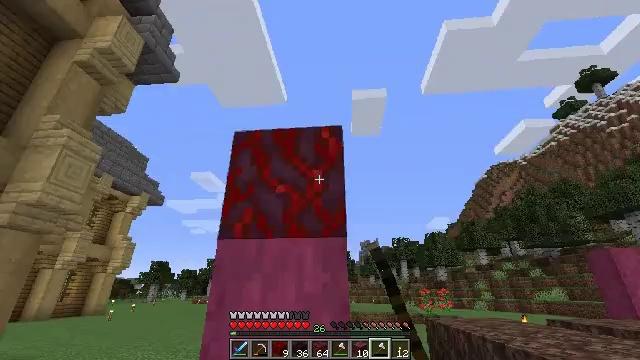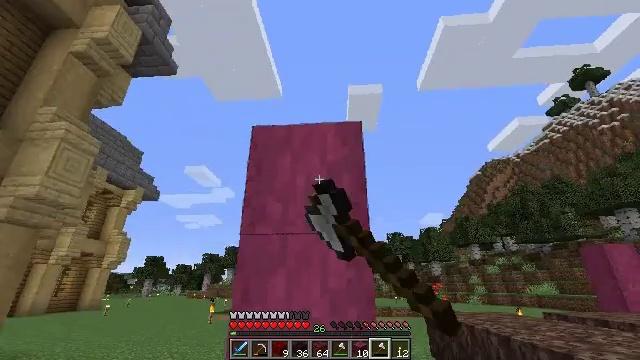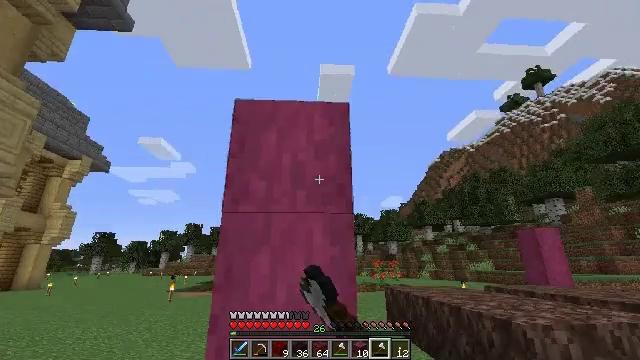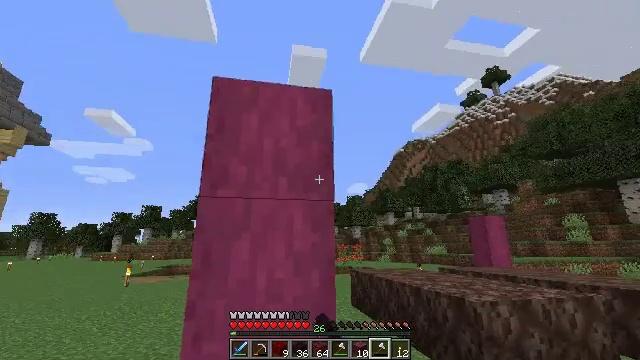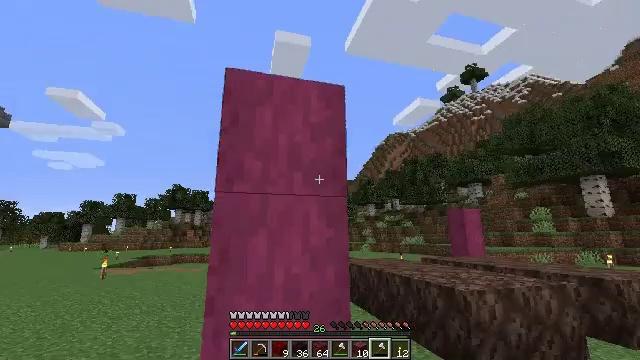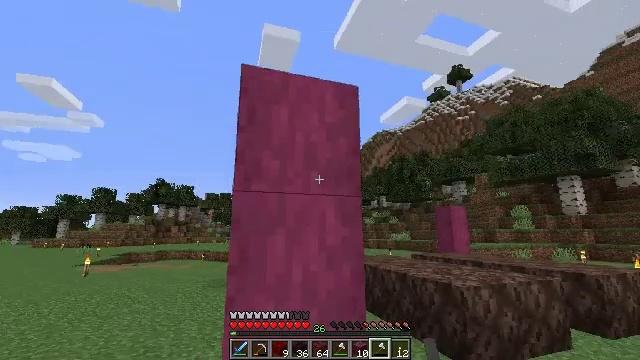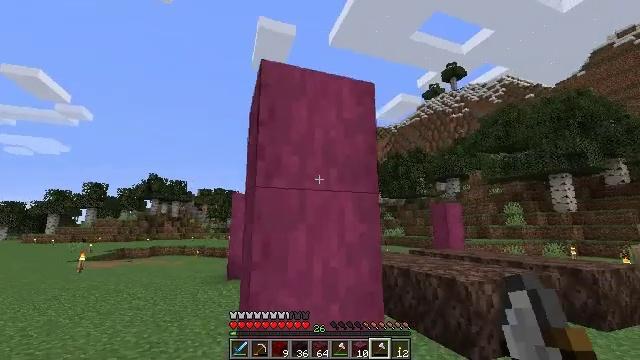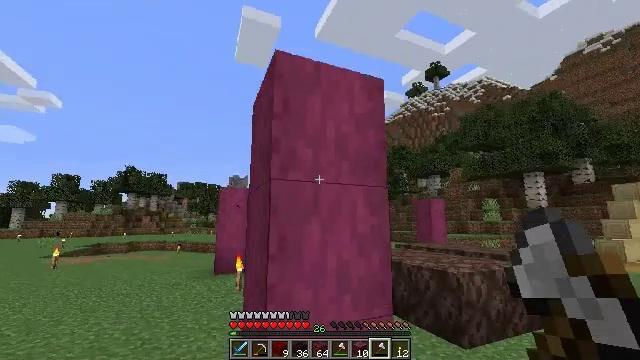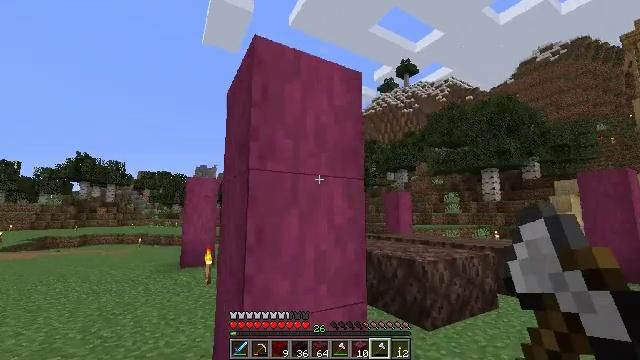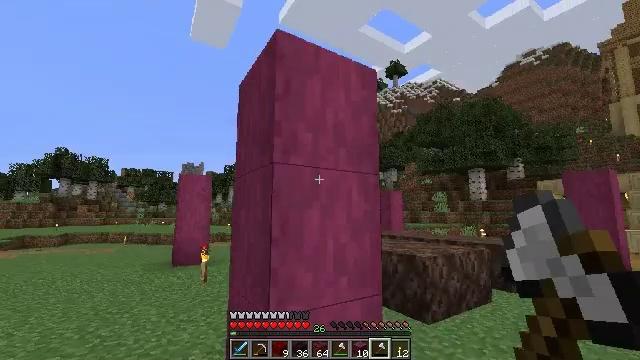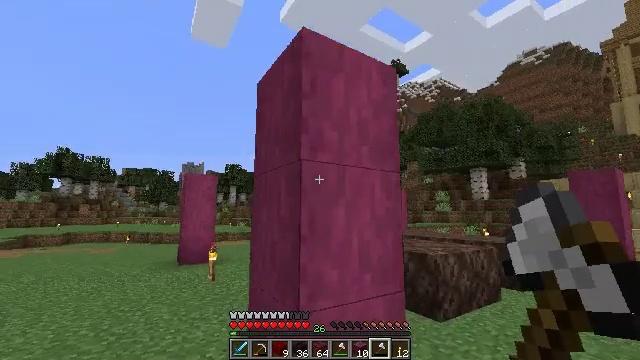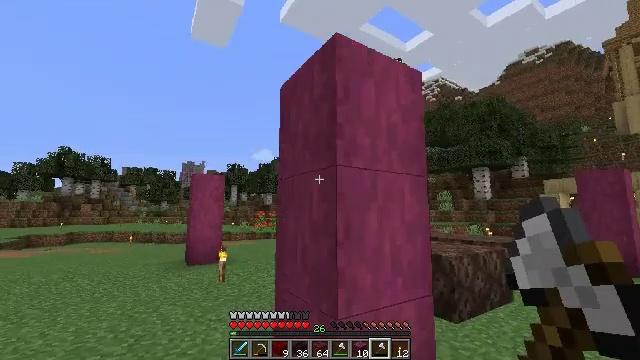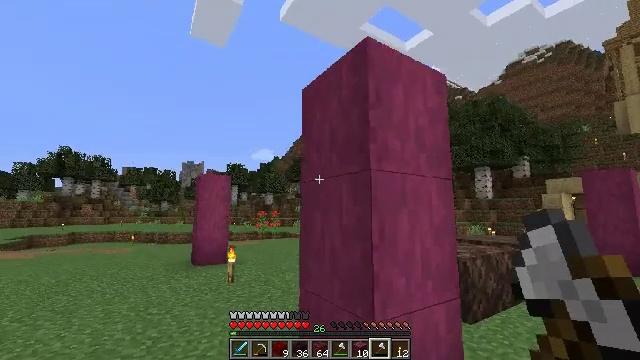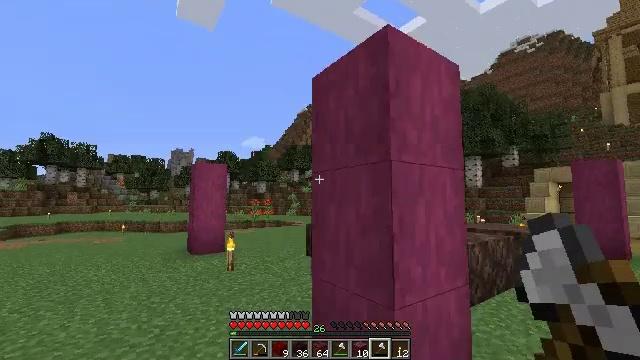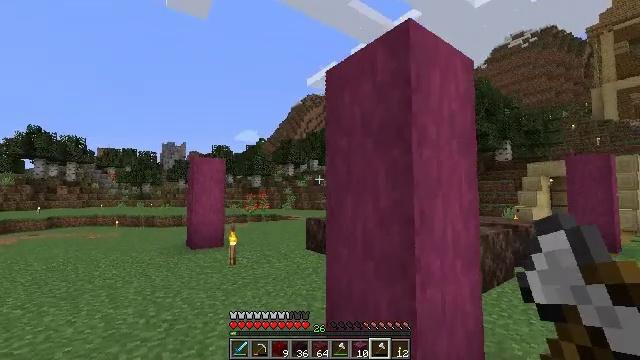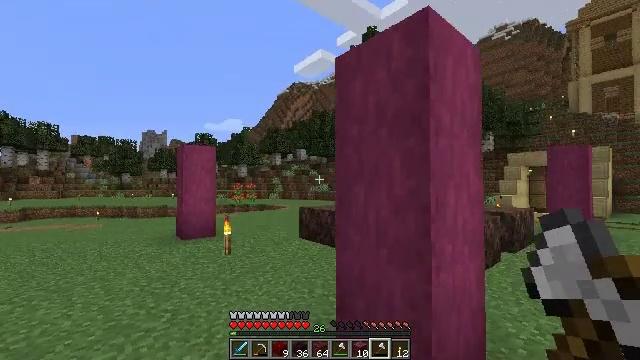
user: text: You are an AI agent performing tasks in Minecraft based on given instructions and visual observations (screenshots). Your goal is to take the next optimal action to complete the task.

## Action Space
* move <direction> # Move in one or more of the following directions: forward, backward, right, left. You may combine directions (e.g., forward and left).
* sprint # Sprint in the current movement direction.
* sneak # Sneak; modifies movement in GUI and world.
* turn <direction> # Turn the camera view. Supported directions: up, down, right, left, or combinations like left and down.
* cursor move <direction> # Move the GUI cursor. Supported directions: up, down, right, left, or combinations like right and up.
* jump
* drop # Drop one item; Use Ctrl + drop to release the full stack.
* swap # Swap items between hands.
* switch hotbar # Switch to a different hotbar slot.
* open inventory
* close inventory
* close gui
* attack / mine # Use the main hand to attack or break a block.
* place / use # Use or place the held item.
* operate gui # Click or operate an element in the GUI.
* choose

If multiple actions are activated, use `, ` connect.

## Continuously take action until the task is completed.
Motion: motion action
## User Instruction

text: Mine the soul sand in the Nether.
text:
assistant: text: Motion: move left, turn right and down, use / place
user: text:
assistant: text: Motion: move left, turn right and down, use / place
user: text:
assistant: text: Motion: move left, turn right and down, use / place
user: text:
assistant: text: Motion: move left, turn right and down, use / place
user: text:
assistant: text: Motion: move left, turn right, use / place
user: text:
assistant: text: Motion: move left, turn right, use / place
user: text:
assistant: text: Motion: move left, turn right and down
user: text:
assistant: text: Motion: move left, turn right and down
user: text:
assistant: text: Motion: move left, turn right
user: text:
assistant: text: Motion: move left
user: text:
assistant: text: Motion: move left
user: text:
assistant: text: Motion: move left
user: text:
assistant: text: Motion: move left, turn right and down
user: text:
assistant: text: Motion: move left, turn right and down
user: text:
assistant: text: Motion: move left, turn right and down
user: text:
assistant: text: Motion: move left, turn right and down
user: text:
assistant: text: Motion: move left, turn right and down
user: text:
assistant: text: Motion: move left, turn right and down
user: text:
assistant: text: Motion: move forward and move left, turn right and down
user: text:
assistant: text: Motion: move forward and move left
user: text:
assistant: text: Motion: move forward and move left
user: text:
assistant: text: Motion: move forward and move left
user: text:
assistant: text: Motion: move forward
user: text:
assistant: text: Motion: no_op
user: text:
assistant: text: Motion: move forward
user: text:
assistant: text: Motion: move forward
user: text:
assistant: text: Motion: move forward
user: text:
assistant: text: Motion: no_op
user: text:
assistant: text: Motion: move forward
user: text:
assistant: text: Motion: move forward, turn down